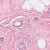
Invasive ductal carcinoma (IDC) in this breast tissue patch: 0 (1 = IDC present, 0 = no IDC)